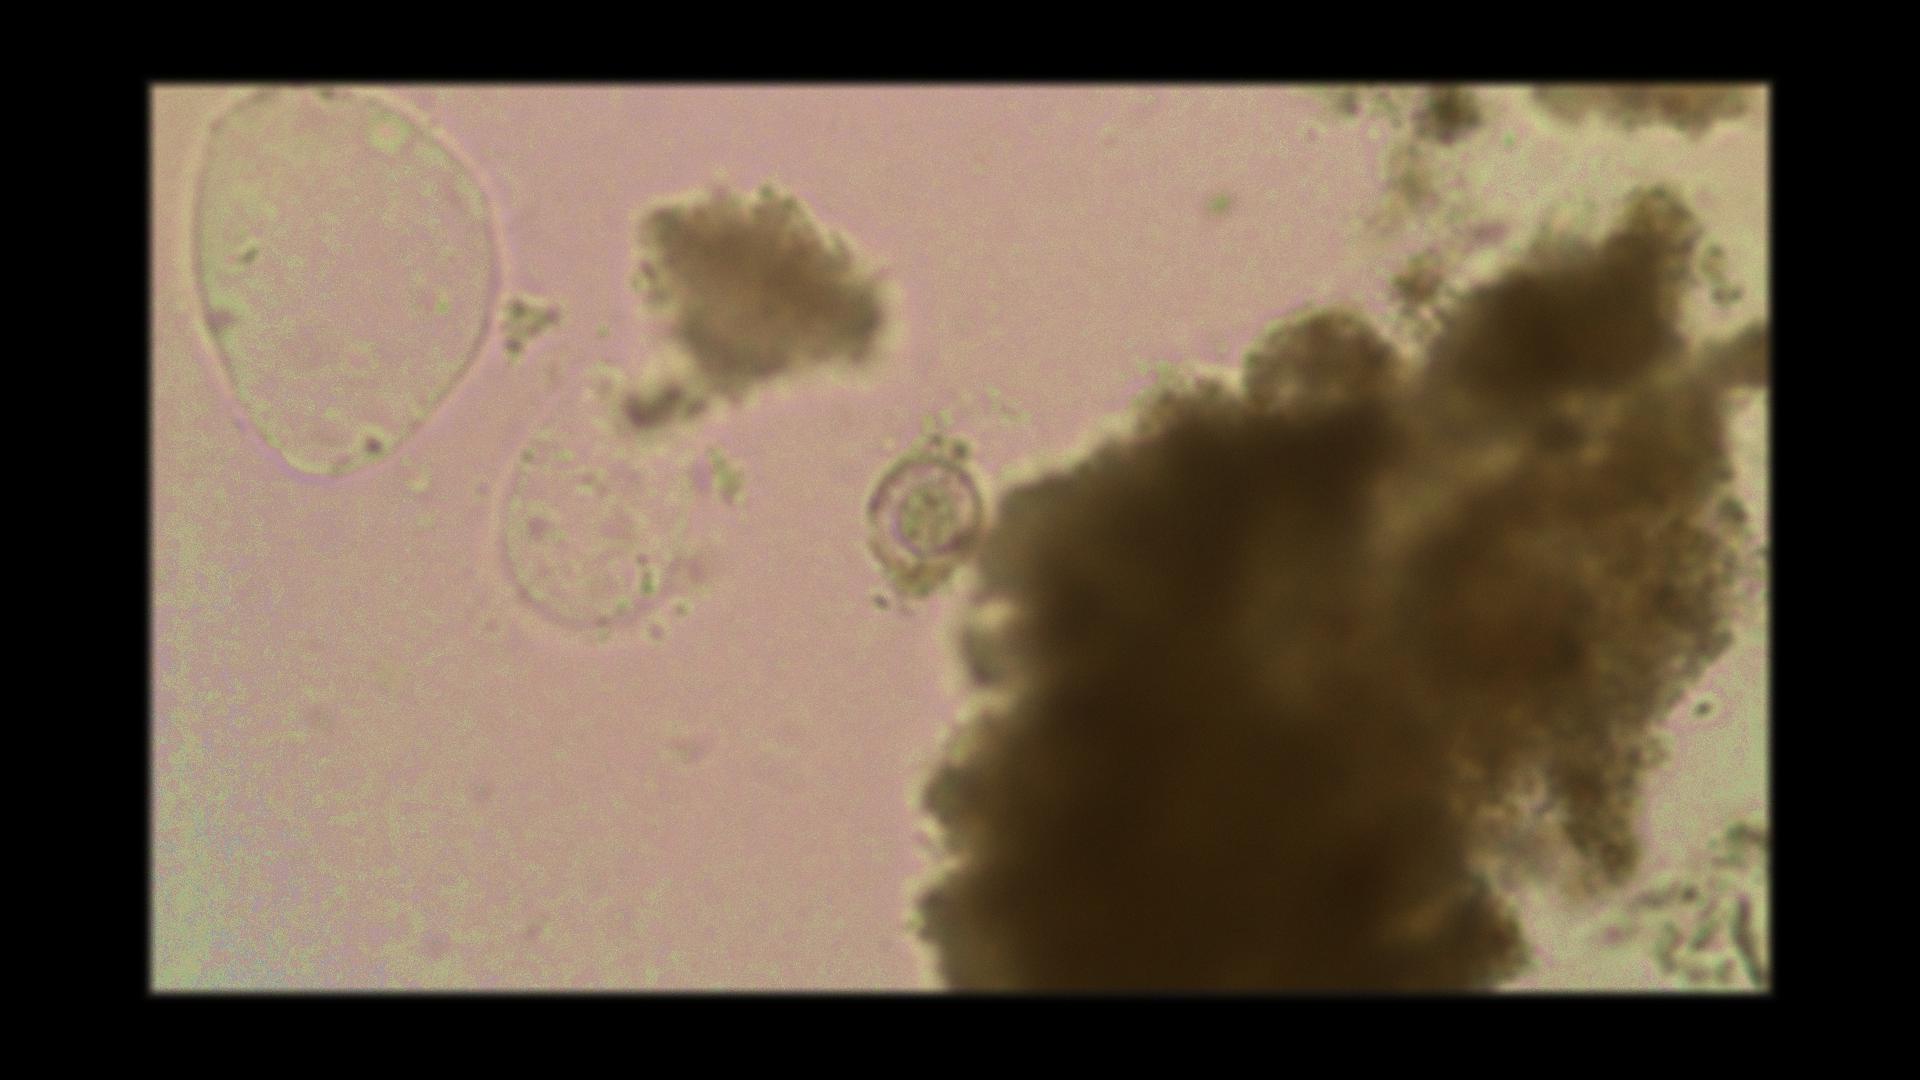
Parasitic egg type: Hymenolepis nana